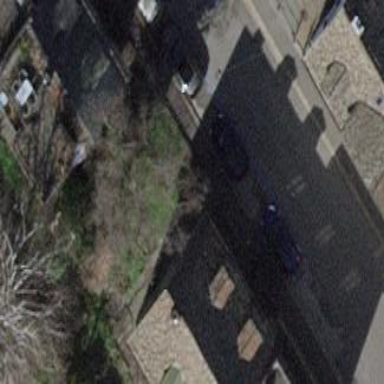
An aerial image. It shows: Semidetached house with gabled roof.